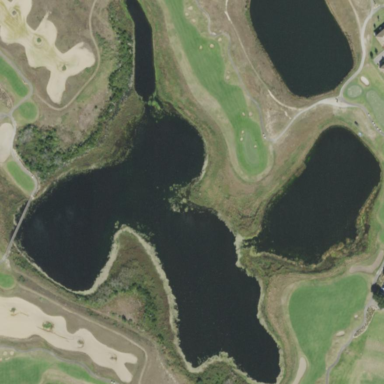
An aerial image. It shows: Picturesque scene of golf course with lateral water hazard.